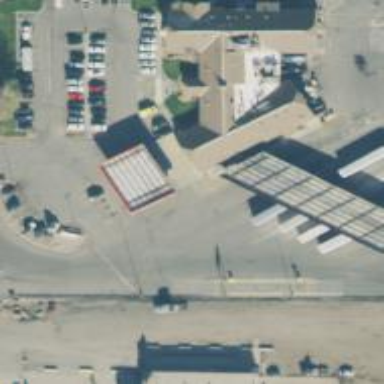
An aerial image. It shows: Convenience shop.